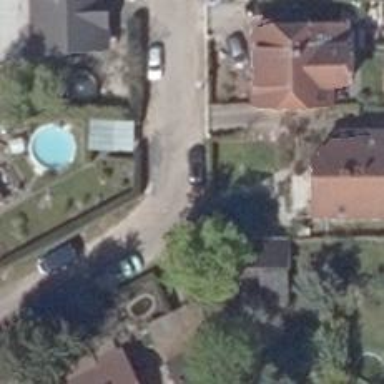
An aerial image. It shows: Residential road with compacted surface.